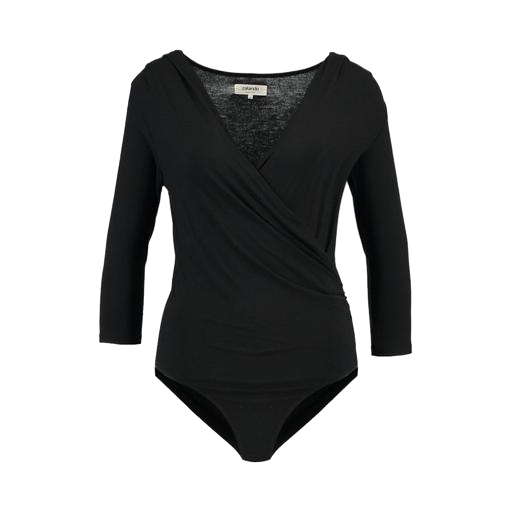
black long-sleeved wrap top, black three-quarter-sleeve top only macy, black plunge bodysuit, white background